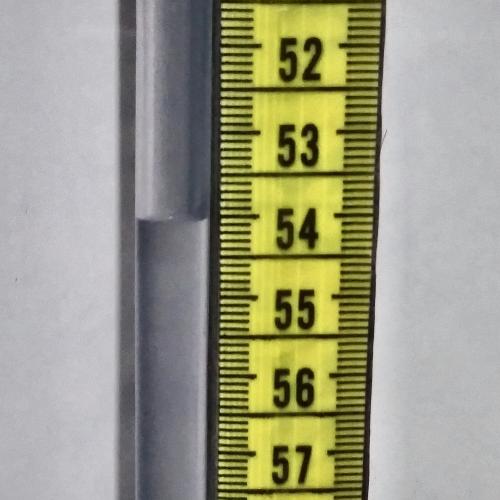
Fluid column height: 54.0 cm